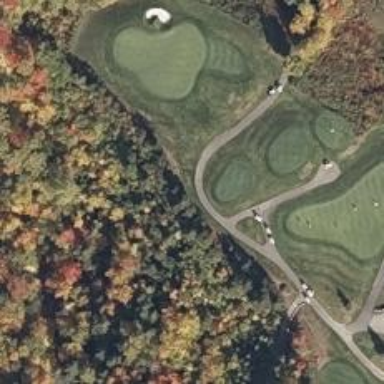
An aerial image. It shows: Path for golf carts.